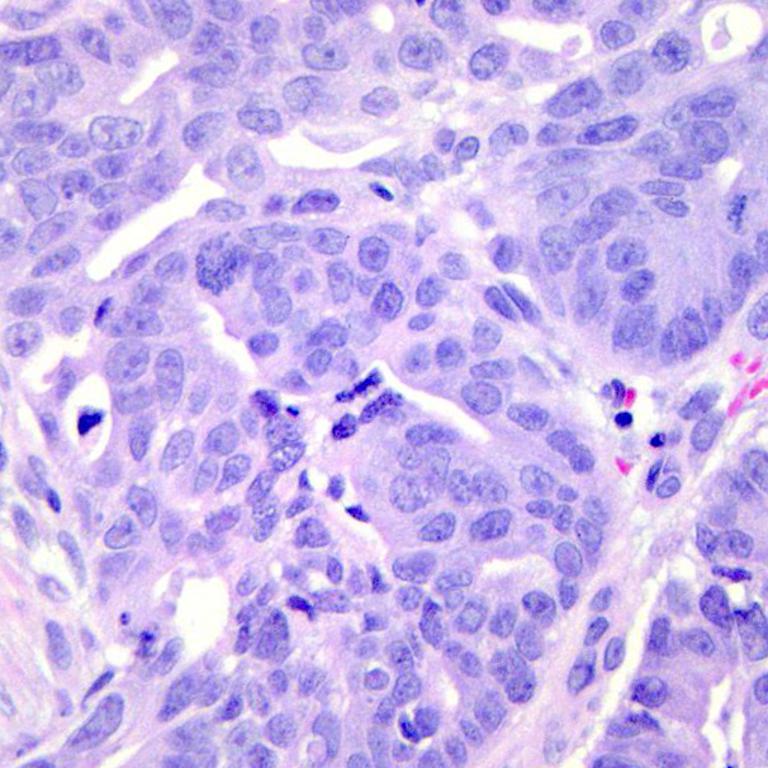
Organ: colon
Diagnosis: adenocarcinomas